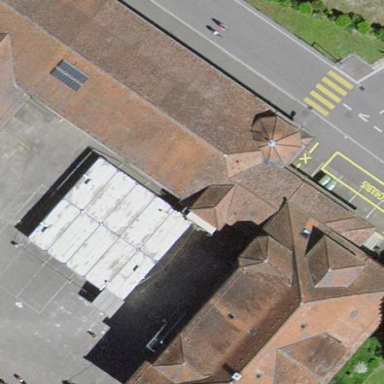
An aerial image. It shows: School building.